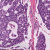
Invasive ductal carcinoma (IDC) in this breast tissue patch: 1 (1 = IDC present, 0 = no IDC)